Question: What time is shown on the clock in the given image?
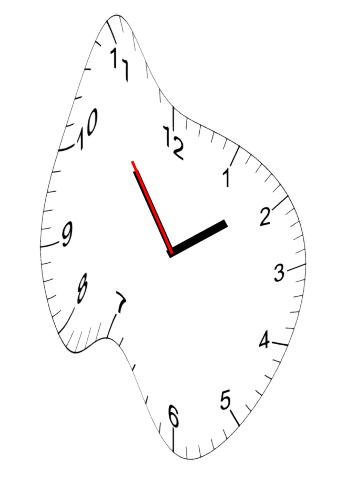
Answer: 01:53:54